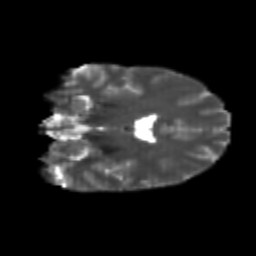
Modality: T2w
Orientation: coronal
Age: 22
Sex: female
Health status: healthy
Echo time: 0.074 s